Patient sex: M
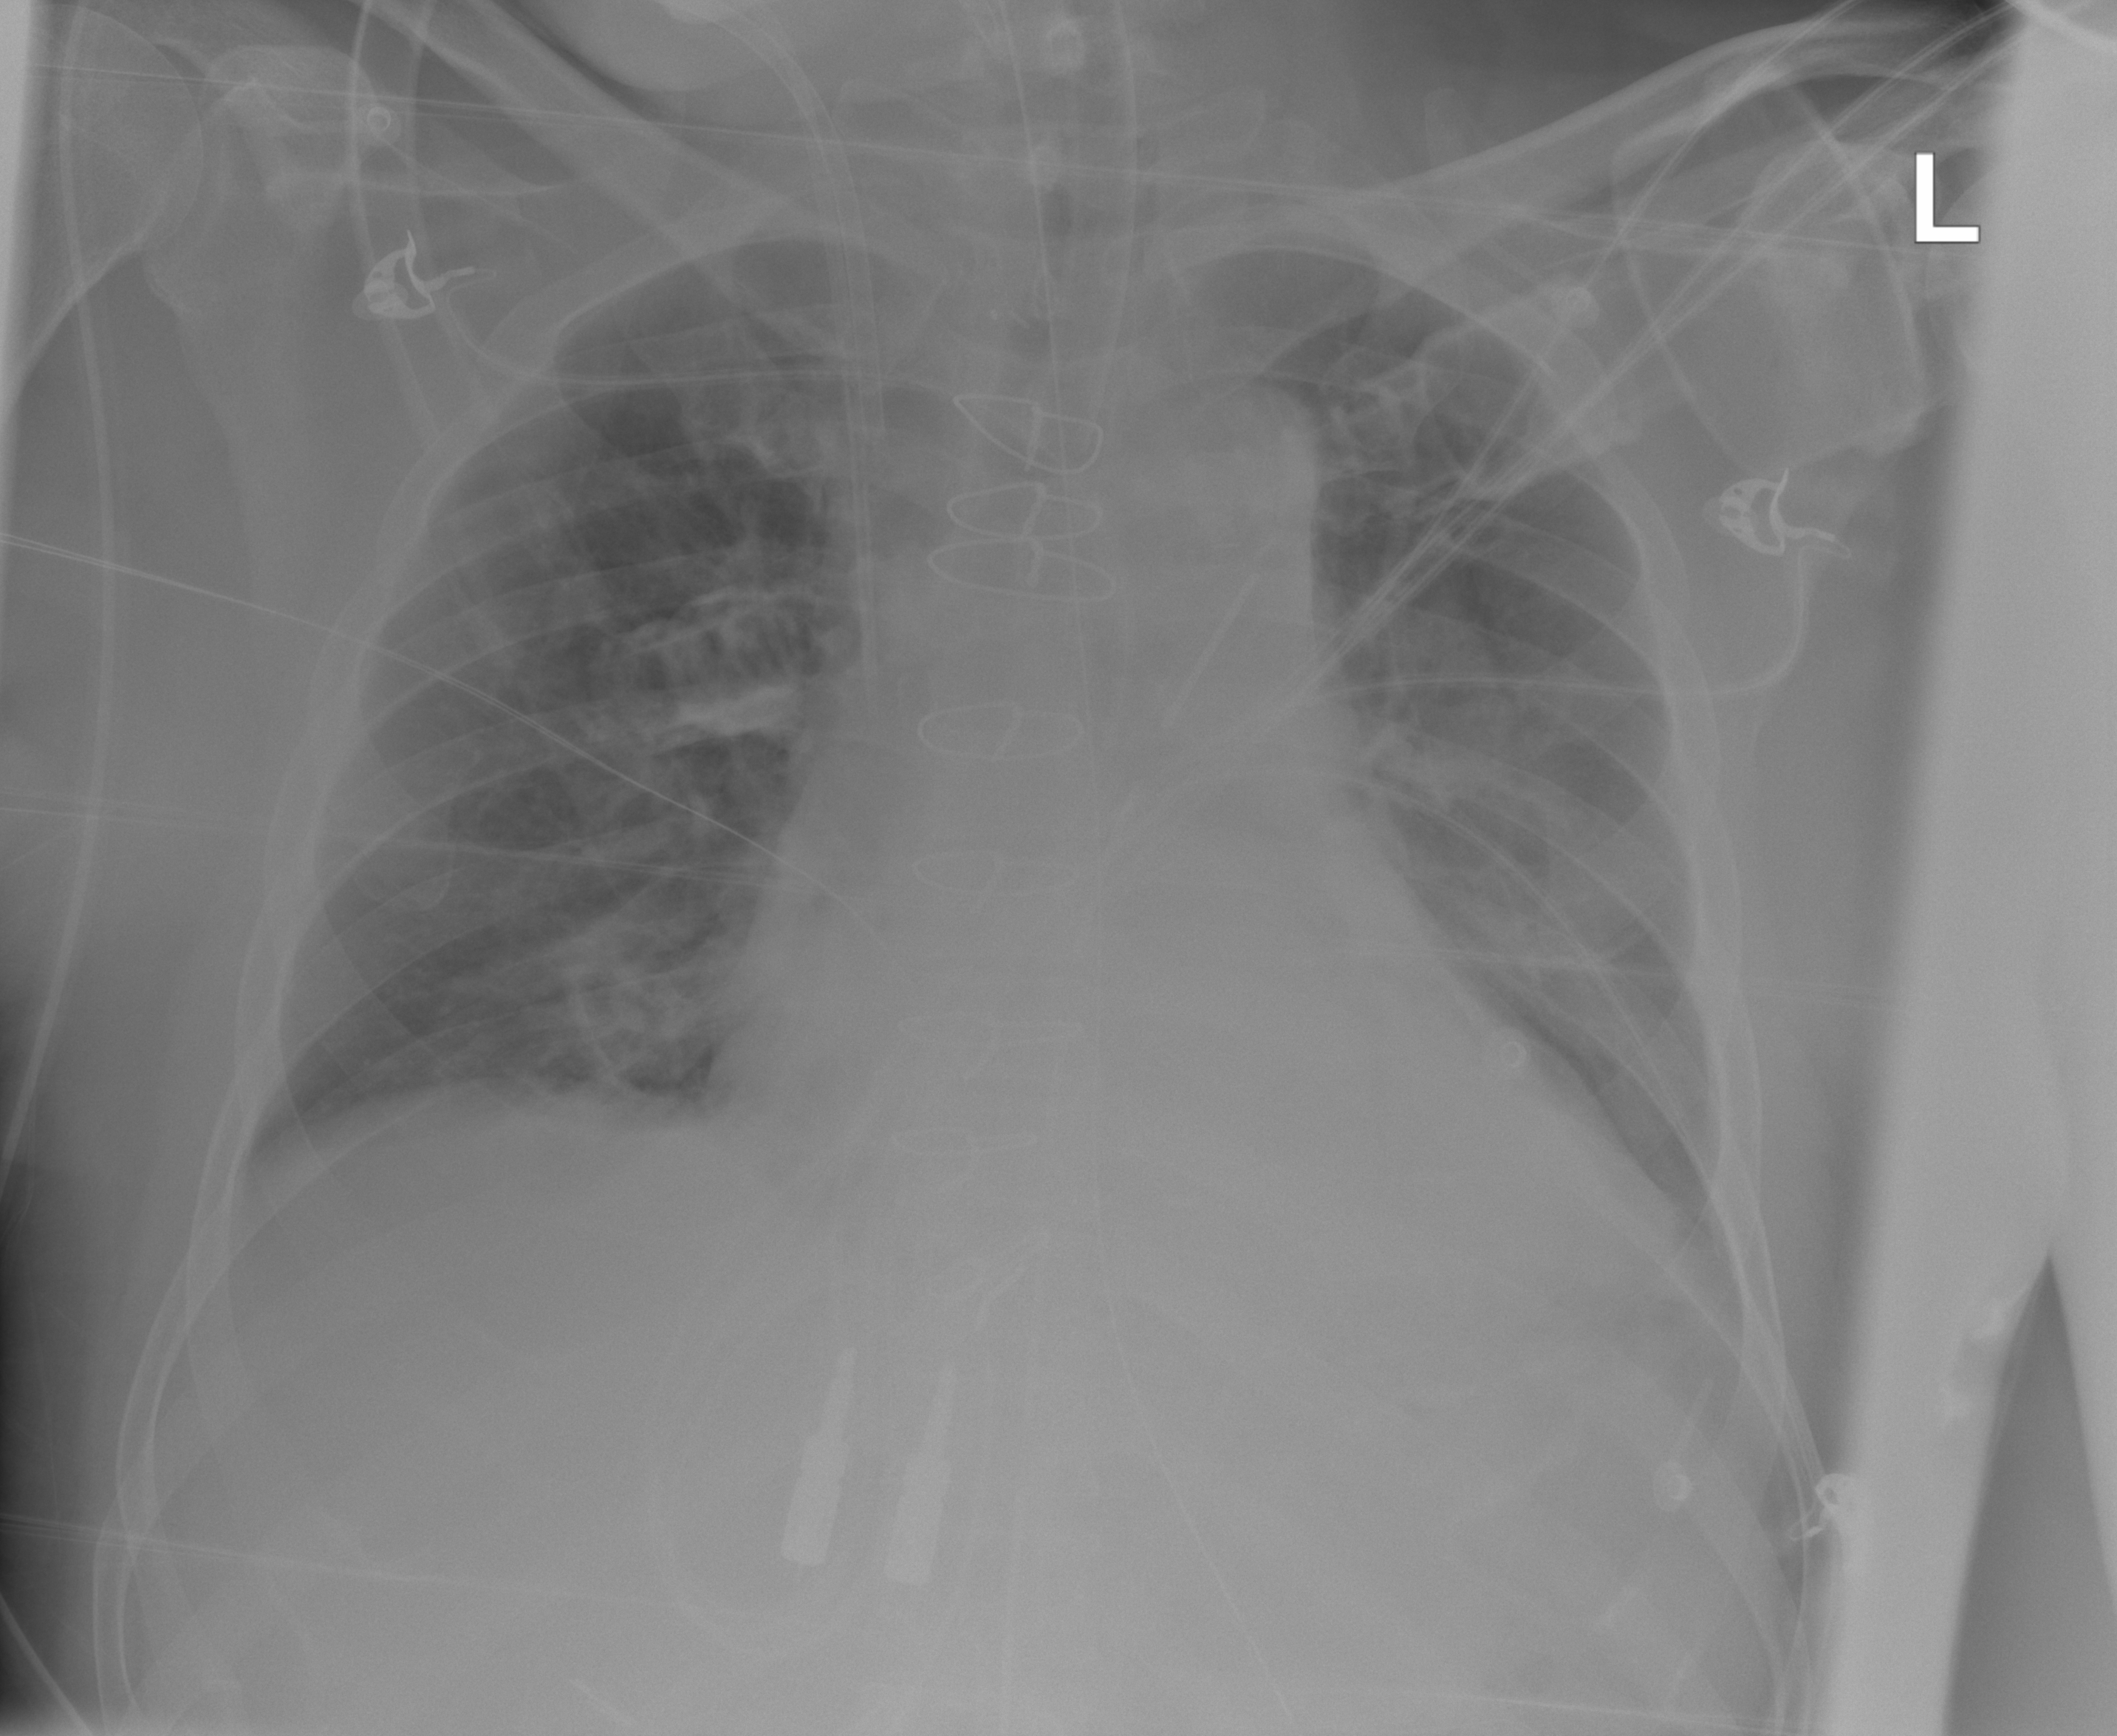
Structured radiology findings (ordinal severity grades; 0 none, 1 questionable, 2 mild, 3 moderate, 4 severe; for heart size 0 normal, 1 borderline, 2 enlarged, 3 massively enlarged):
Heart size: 1
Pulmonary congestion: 0
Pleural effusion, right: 0
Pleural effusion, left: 2
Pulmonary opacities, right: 0
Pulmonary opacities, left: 0
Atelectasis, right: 0
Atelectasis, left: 0